Question: I have a DatePicker and the issue I'm encountering is that going from december to january is possible, but I want to only display 12 values for the months, from January to December, without the possibility to change year from the month part of the datepicker.

You can see on the above image what I'm talking about if I'm not clear enough. Here I can go from janv. (january) to december, and the year will change to 2021. How can I disable this functionality ? Thank you in advance!
Here's how I define my DatePicker :
'''
<DatePicker
android:id="@+id/date_input"
android:layout_width="wrap_content"
android:layout_height="wrap_content"
android:layout_gravity="center"
android:calendarViewShown="false"
android:datePickerMode="spinner"/>
'''
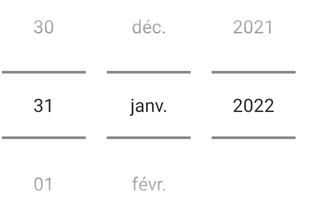
Answer: I have developed below logic to stop when we jump from January to December or December to January
'''
val savedMonthOfYear = 0
val savedYear = 0
date_input.setOnDateChangedListener { view, year, monthOfYear, dayOfMonth ->
if ((savedMonthOfYear == 0 && monthOfYear == 11) || (savedMonthOfYear == 11 && monthOfYear == 0)) {
if (savedYear != year) {
date_input.updateDate(savedYear, monthOfYear, dayOfMonth)
}
} else {
savedYear = year
}
savedMonthOfYear = monthOfYear
}
'''